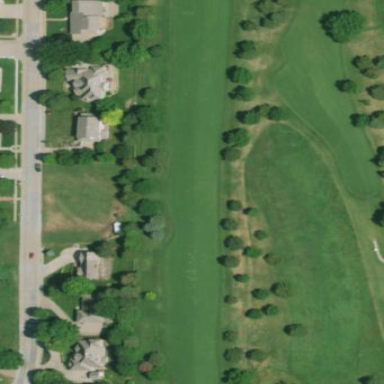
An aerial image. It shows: Rough area on grassy golf course.